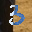
Label: 3